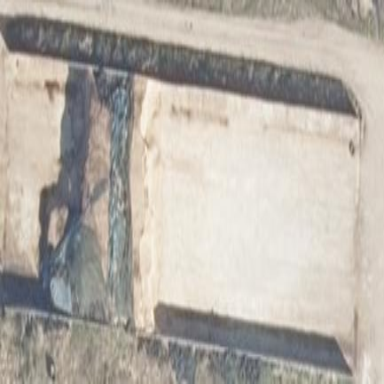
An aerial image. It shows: Bunker silo.